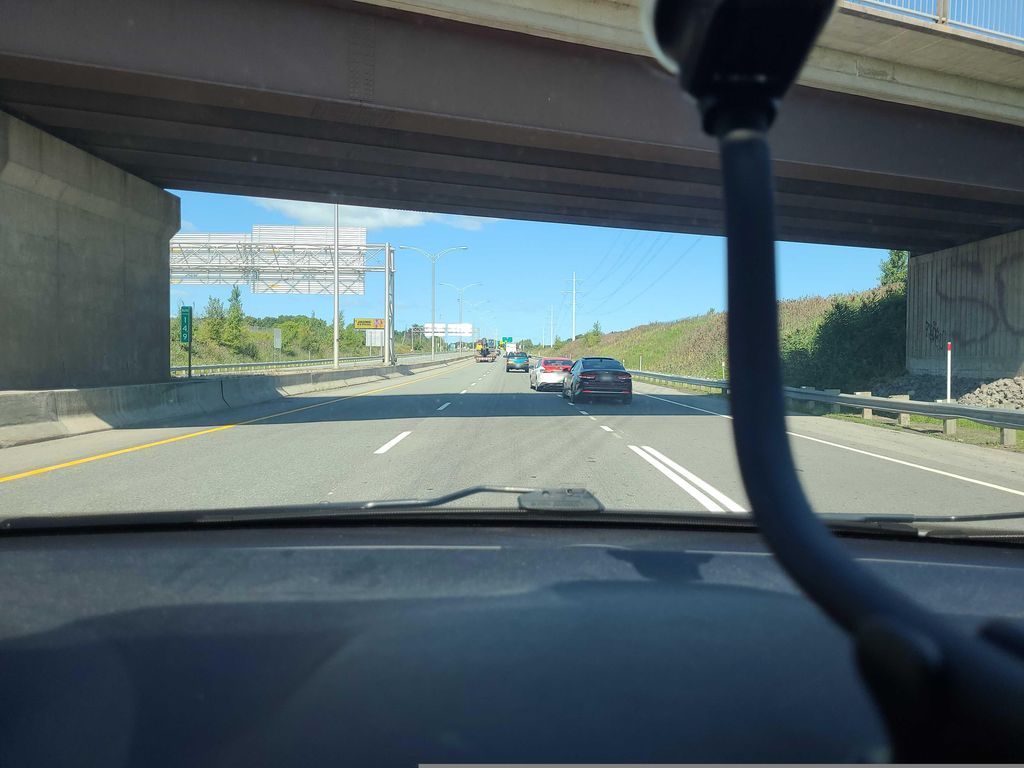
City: montreal